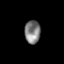
Tissue: prostate
Cell type: Fibroblasts
Senescence score: 0.6873
Nuclear area (px): 356
Mean DAPI intensity: 127.455